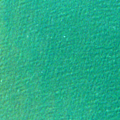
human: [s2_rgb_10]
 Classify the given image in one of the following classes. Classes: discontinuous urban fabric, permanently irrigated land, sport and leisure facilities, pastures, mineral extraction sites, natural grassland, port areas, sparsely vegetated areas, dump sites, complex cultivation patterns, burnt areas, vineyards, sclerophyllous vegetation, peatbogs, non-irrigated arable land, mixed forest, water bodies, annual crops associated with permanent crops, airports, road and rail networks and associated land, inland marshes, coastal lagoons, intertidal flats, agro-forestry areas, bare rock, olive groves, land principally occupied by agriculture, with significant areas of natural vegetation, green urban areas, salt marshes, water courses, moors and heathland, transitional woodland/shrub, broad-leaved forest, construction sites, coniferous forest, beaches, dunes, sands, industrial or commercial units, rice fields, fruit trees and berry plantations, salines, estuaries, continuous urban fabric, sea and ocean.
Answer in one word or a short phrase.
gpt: sea and ocean